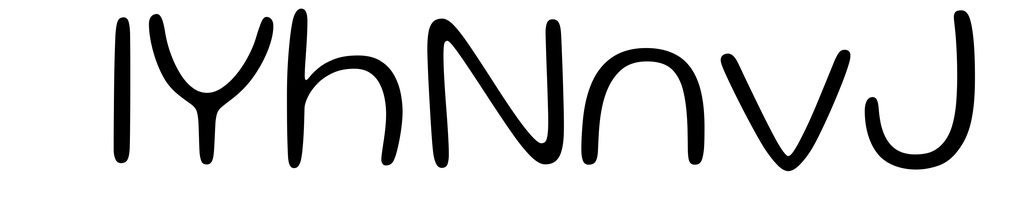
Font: Gluten_ExtraLight